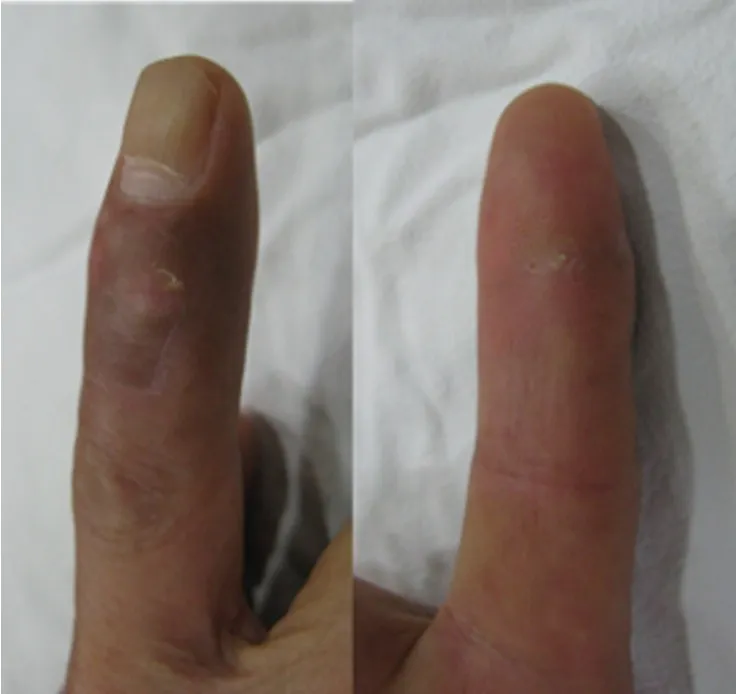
The finger after 1 month, by which time the pain and swelling had completely subsided.
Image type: medical_photograph (skin_photograph)